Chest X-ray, PA view. Patient: 60 years old, sex M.
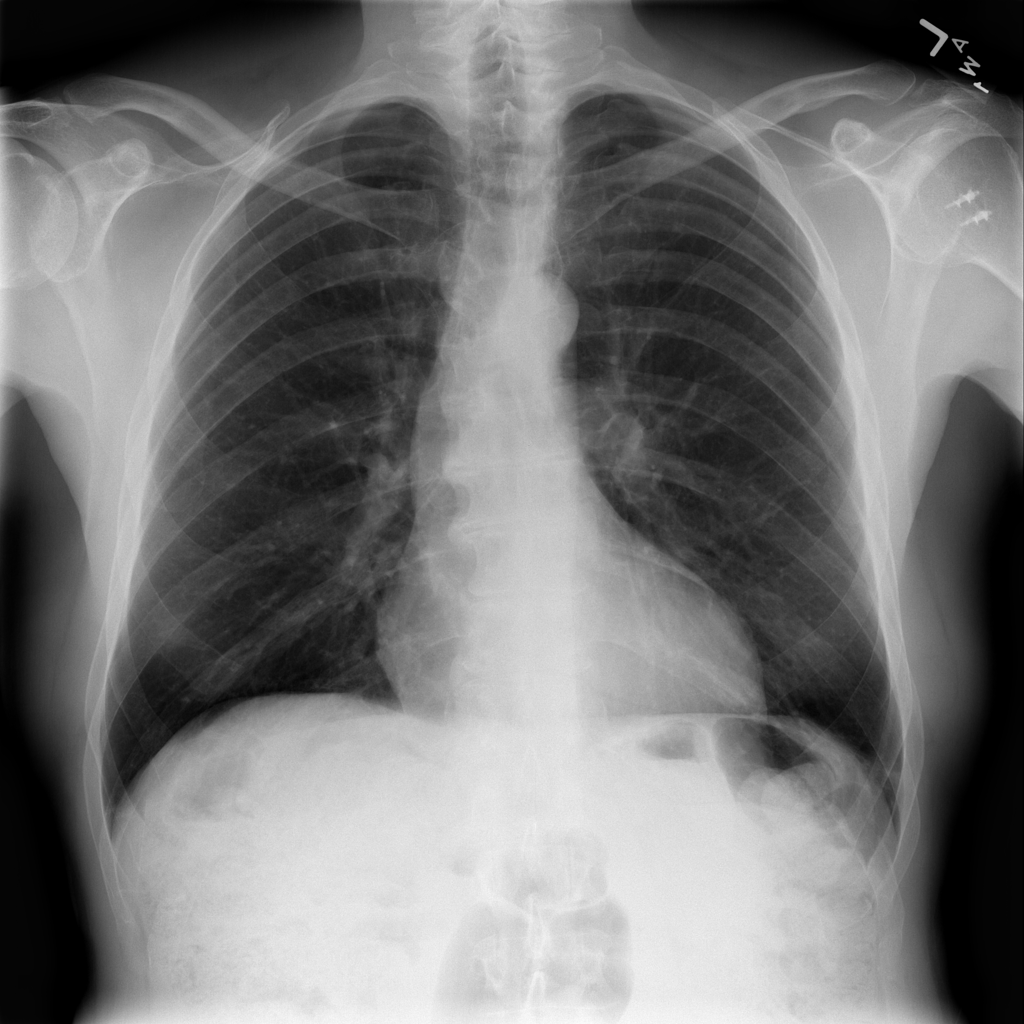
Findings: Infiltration